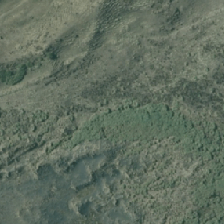
Land cover: low_producing_grassland